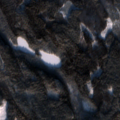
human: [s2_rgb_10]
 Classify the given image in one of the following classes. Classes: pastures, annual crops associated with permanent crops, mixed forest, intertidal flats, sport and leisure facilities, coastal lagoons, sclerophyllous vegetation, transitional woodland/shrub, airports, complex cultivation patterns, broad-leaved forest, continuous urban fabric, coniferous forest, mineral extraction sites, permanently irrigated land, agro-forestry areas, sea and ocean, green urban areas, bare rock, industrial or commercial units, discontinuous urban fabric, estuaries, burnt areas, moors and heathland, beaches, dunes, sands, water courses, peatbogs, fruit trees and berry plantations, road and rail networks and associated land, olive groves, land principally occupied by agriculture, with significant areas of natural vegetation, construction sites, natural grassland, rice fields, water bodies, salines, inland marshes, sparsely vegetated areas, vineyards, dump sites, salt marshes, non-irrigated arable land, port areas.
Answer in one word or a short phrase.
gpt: coniferous forest, mixed forest, transitional woodland/shrub